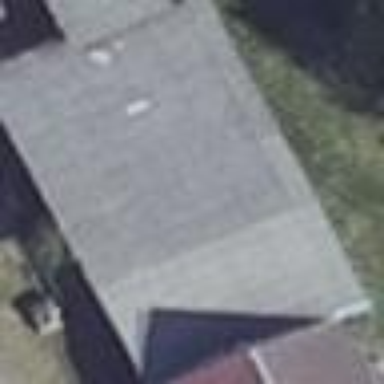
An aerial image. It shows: Shed building.